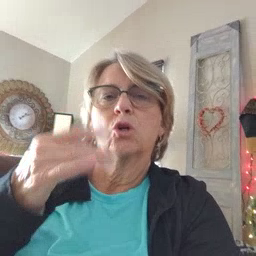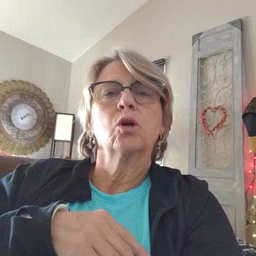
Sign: finger